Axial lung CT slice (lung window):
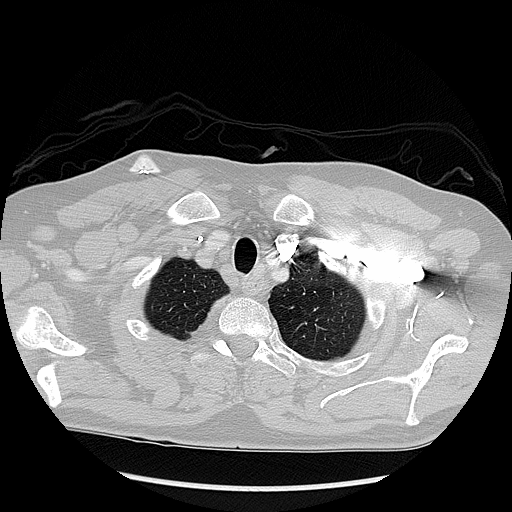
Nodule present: no